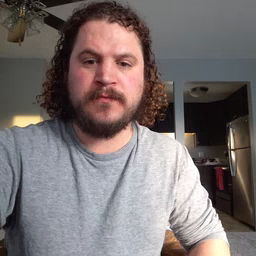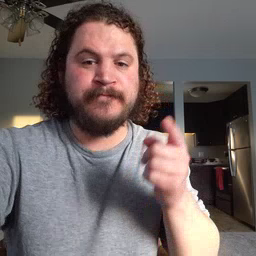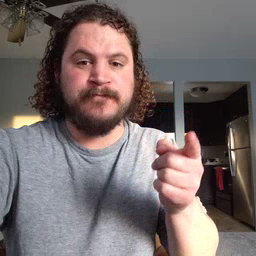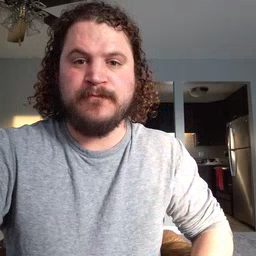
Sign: hesheit